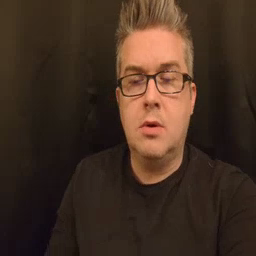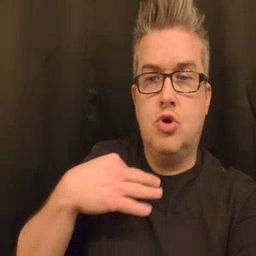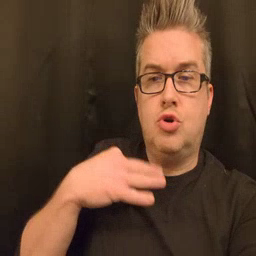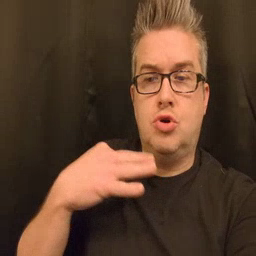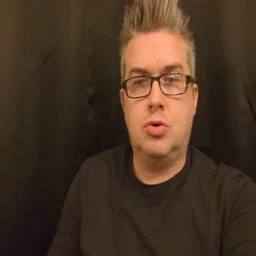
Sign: shirt